Interaction volume radius: 5 \u00c5
Interaction volume height: 10 \u00c5
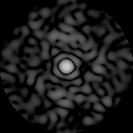
Disorder parameter: 0.7828